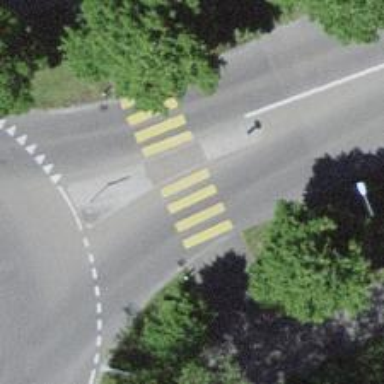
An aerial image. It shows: Uncontrolled crossing with zebra marking and island.